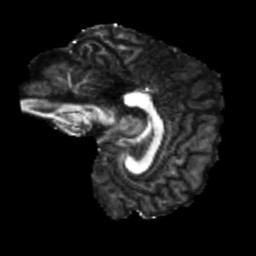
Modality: FA
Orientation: sagittal
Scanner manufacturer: siemens
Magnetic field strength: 3 T
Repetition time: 4 s
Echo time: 0.0594 s